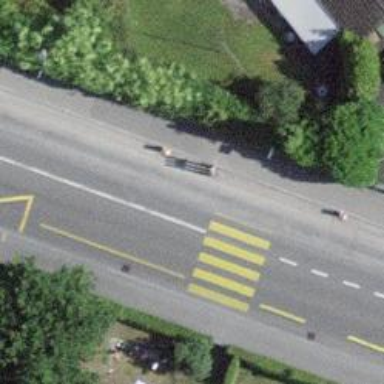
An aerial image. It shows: Pedestrian crossing with zebra markings on the footway.